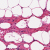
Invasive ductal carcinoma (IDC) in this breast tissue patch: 0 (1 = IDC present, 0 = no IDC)